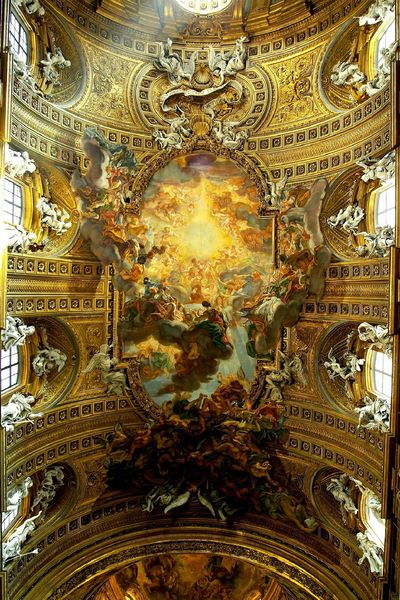
Titel: Deckengemälde “Anbetung des Namens Jesu” in Il Gesù in Rom
Künstler: Giovanni Battista Gaulli
Standort: Rom, Il Gesù (EU - I - Latium)
Schlagwörter: himmel, wolken, gelb, menschen, fenster, licht, schmuck, schwarz, weiss, rot, barock, rahmen, kirche, sonne, gold, decke, rokkoko, oval, engel, bogen, figuren, stuck, bögen, gewölbe, angel, altar, skulpturen, fresken, kassetten, joch, putti, tonne, got, tonnengewölbe, trompe l'oil